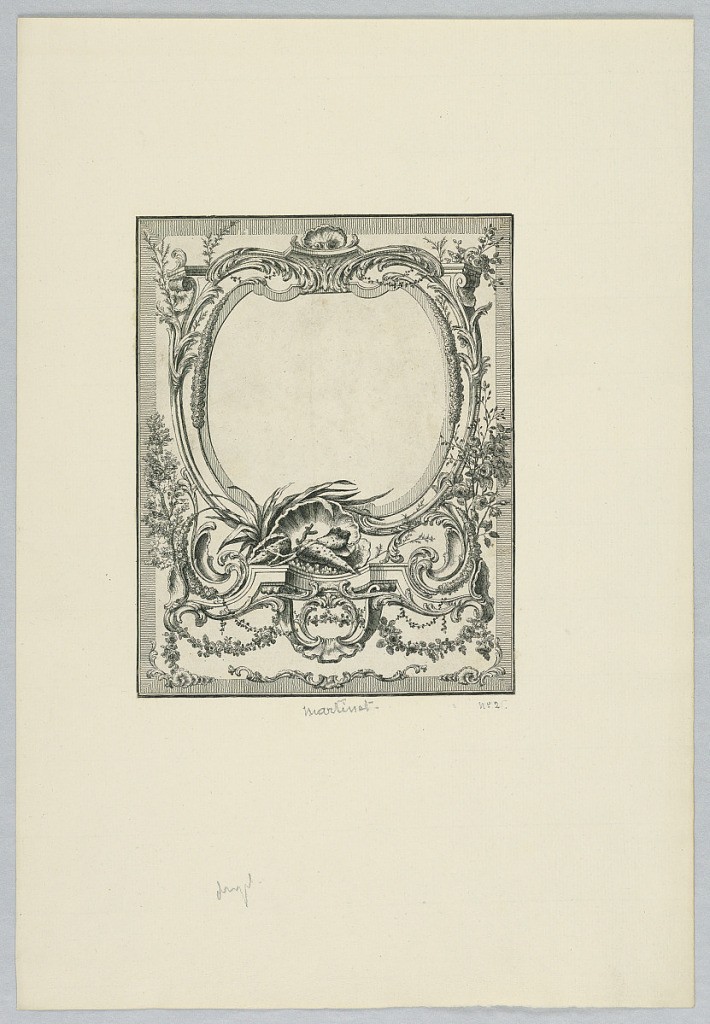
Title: Cartouche with Sea Motifs
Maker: François Nicolas Martinet, French, 1731– ca. 1800
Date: ca. 1739–1796
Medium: Engraving on paper
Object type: Print
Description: Cartouche with Sea Motifs.